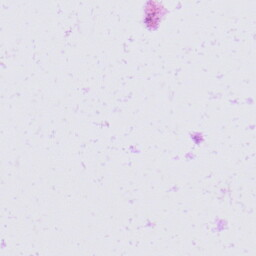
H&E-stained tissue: Skin